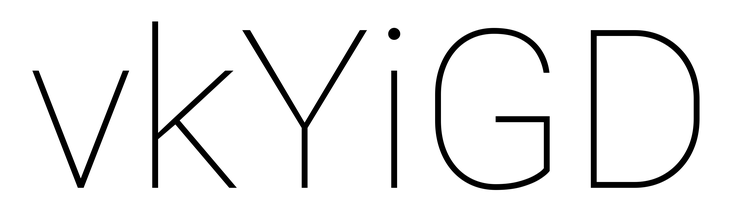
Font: Roboto_Thin